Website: crate-barrel
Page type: account-selection
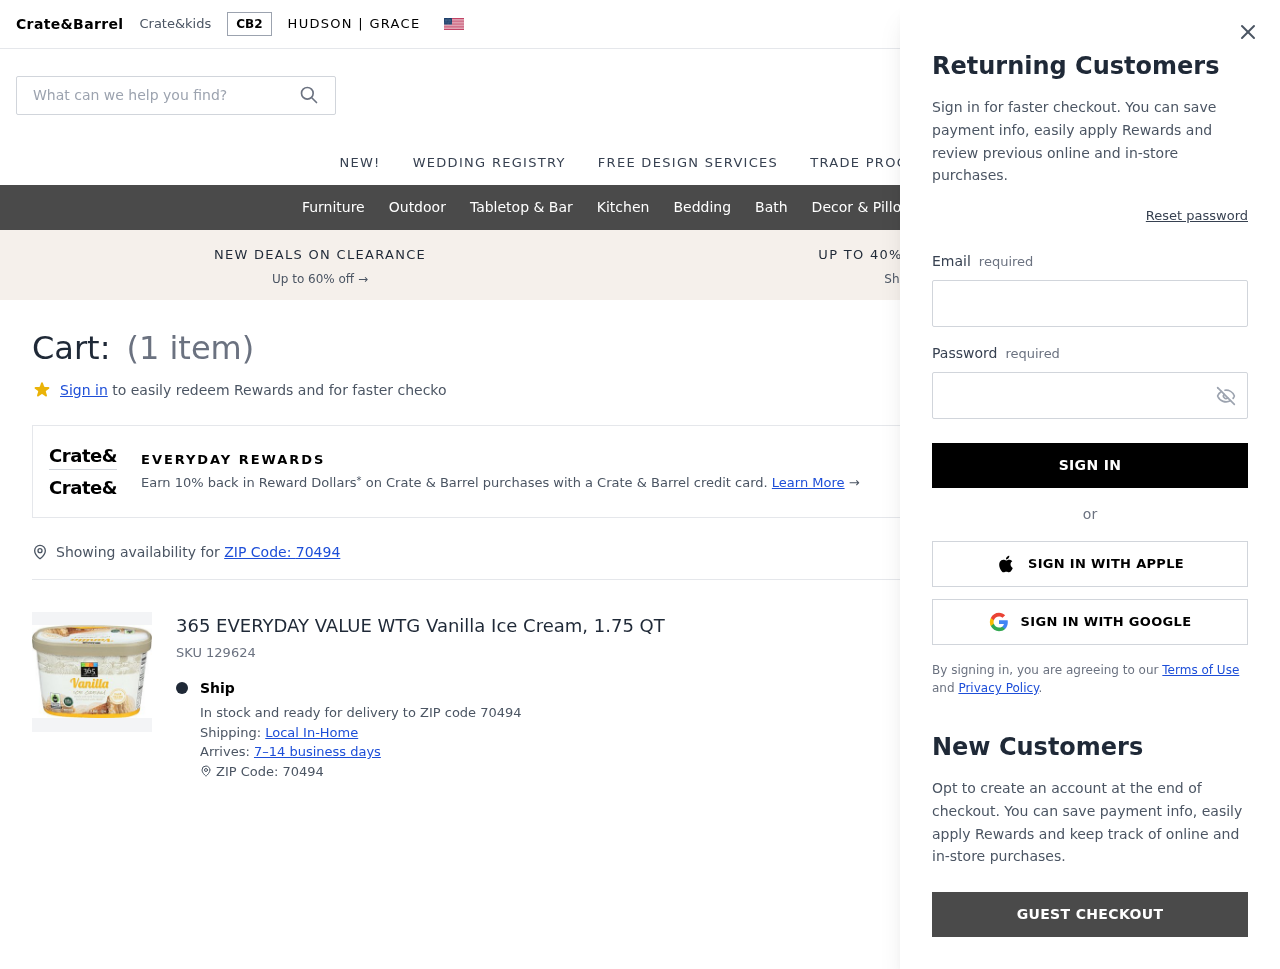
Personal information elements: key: PII_EMAIL
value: justin.roberts@hotmail.com
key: PII_POSTCODE
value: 70494
Product elements: key: PRODUCT1_NAME
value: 365 EVERYDAY VALUE WTG Vanilla Ice Cream, 1.75 QT
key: PRODUCT1_QUANTITY
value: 1
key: PRODUCT1_SKU
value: SKU 129624
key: PRODUCT1_ORIGINAL_PRICE
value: $4.94
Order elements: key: ORDER_NUM_ITEMS
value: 1
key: ORDER_SUBTOTAL
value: $3.95
Search elements: key: HEADER_SEARCH
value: What can we help you find?